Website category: sports
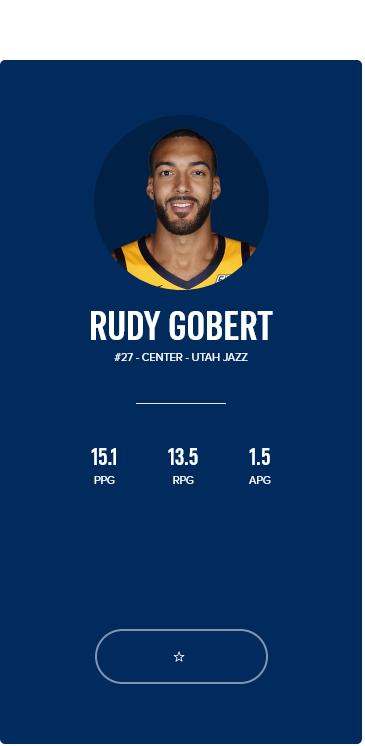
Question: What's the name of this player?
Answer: RUDY GOBERT

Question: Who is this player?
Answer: RUDY GOBERT

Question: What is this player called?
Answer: RUDY GOBERT

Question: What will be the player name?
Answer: RUDY GOBERT

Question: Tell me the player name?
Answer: RUDY GOBERT

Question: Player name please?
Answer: RUDY GOBERT

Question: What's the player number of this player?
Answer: #27

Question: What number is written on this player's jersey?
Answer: #27

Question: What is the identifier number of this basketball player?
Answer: #27

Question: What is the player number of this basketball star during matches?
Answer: #27

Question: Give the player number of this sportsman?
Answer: #27

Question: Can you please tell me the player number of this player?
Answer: #27

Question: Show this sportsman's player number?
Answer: #27

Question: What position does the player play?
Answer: CENTER

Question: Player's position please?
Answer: CENTER

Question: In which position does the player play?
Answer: CENTER

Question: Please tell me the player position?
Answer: CENTER

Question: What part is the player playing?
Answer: CENTER

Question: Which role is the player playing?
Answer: CENTER

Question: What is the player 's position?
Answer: CENTER

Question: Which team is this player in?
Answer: UTAH JAZZ

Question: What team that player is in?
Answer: UTAH JAZZ

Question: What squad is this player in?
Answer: UTAH JAZZ

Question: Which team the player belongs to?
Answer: UTAH JAZZ

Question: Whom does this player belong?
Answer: UTAH JAZZ

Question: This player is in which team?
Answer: UTAH JAZZ

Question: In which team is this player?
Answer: UTAH JAZZ

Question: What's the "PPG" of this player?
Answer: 15.1

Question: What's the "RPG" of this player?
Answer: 13.5

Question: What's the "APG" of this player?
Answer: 1.5

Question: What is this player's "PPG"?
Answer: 15.1

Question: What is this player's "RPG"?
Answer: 13.5

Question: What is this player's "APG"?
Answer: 1.5

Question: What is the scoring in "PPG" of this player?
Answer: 15.1

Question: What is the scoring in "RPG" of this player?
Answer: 13.5

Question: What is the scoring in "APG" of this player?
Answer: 1.5

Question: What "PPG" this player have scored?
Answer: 15.1

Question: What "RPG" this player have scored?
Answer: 13.5

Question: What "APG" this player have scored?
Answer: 1.5

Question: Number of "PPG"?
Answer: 15.1

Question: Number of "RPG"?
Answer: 13.5

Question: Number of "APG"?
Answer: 1.5

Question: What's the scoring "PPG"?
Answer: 15.1

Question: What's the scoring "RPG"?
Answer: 13.5

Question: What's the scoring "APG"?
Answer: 1.5